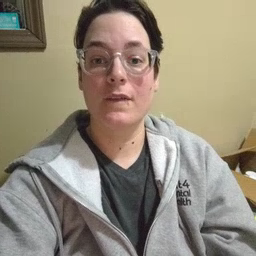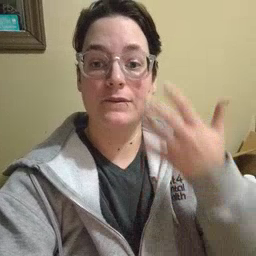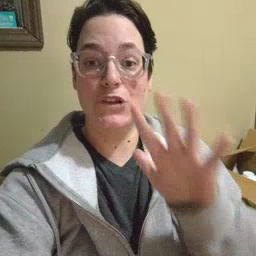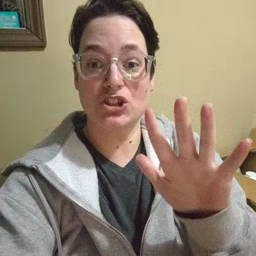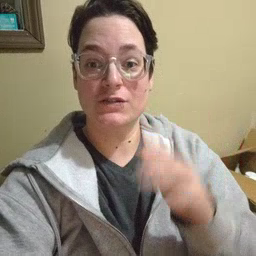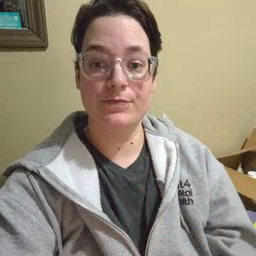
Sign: finish